Question: I created a header section for my 'UITableView' following this post: <URL>. The issue I'm having now is accessing the buttons and label within the cell. When I connect the button and labels as outlets to the TableViewController Xcode throws an error:
'''
/Users/ericky/Desktop/sample/sample-master/sample/en.lproj/MainStoryboard.storyboard: Couldn't compile connection: <IBCocoaTouchOutletConnection:0x7f8005e14430 <IBProxyObject: 0x7f8005e18260> => userProfileImage => <IBUIImageView: 0x7f8005e0d640>>
'''
My view looks like:

How do I access the UI elements within the cell?
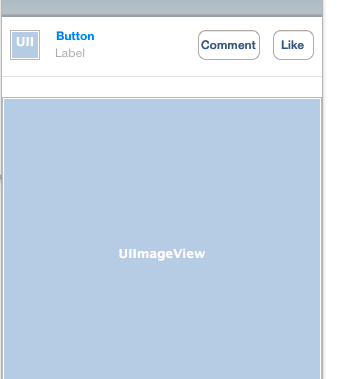
Answer: You need to create a custom UITableViewCell, create a class for it and connect the buttons and labels to the class you created instead of the TableViewController. I used this tutorial to learn how to do it:
<URL>